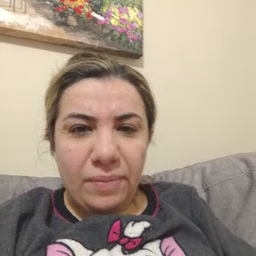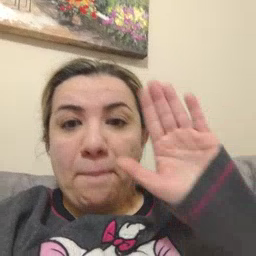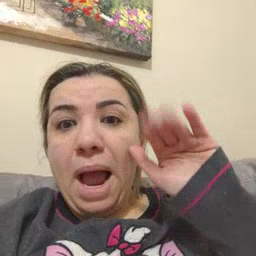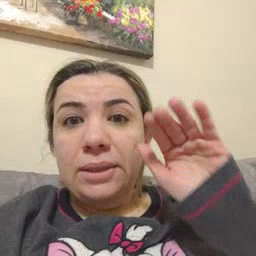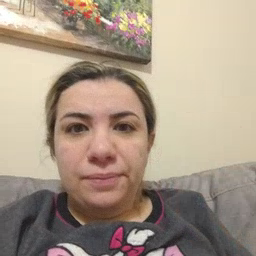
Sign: bye